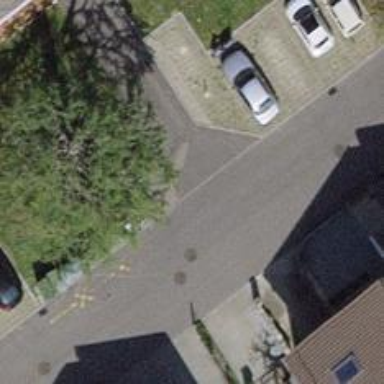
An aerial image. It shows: Residential road with asphalt surface.